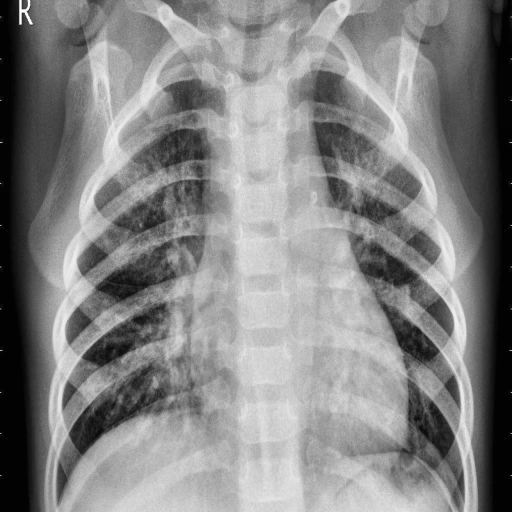
Finding: PNEUMONIA